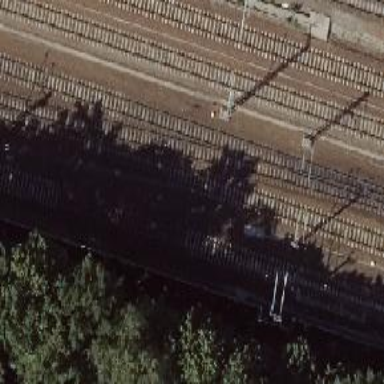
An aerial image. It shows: Railway signal.